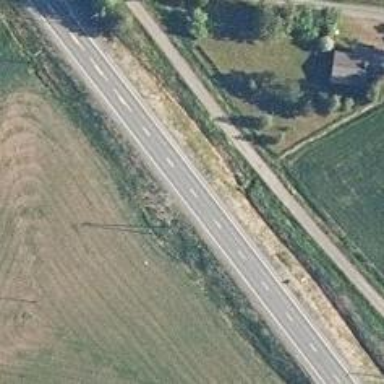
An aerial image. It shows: Asphalt trunk highway.